Aerial crown-view tile of a tropical tree (Barro Colorado Island, Panama), acquired 20240918:
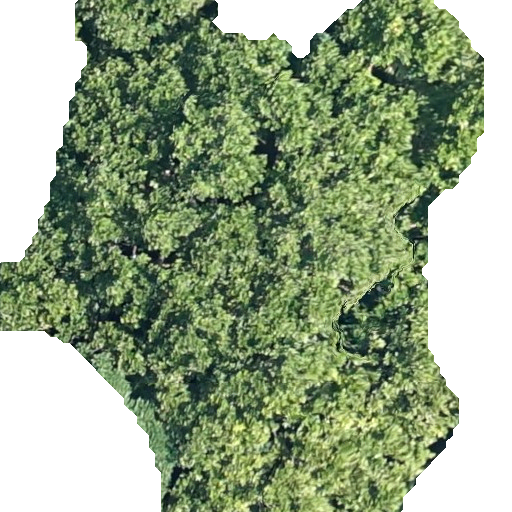
Species: Anacardium excelsum
GBIF accepted scientific name: Anacardium excelsum
Crown area: 310.468 m²